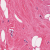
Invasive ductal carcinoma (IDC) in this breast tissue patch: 0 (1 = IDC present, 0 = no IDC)